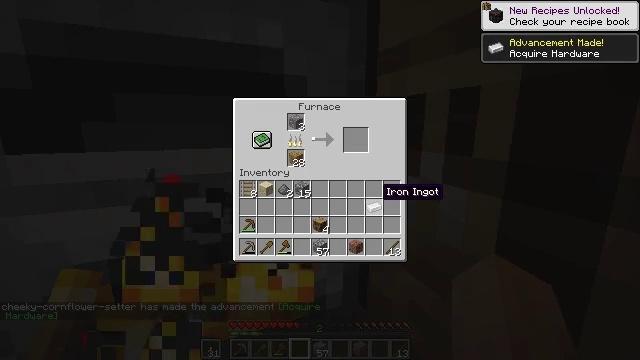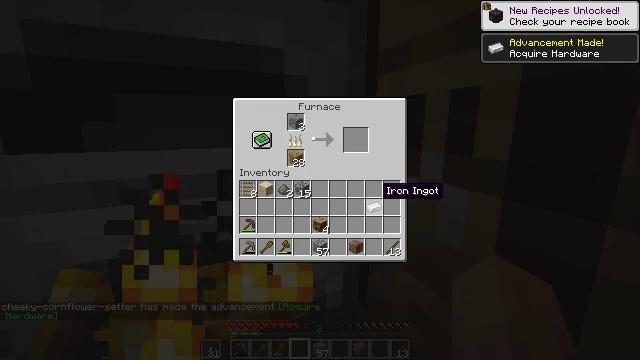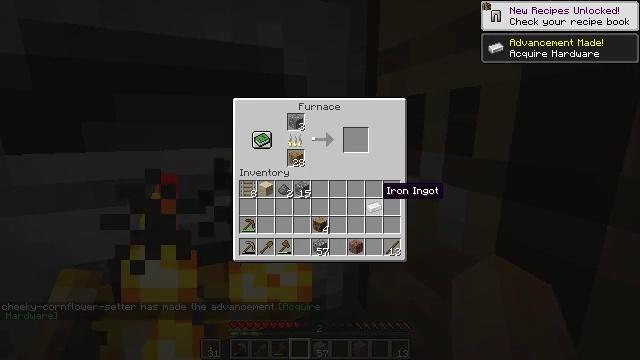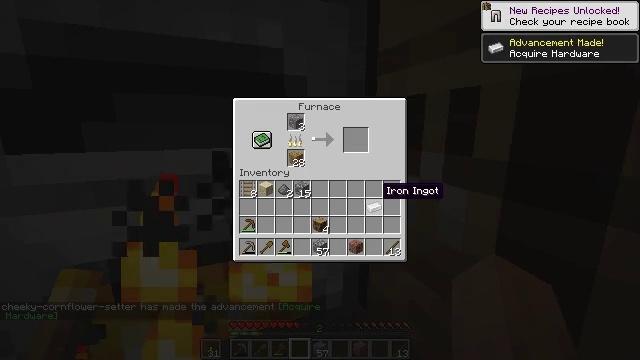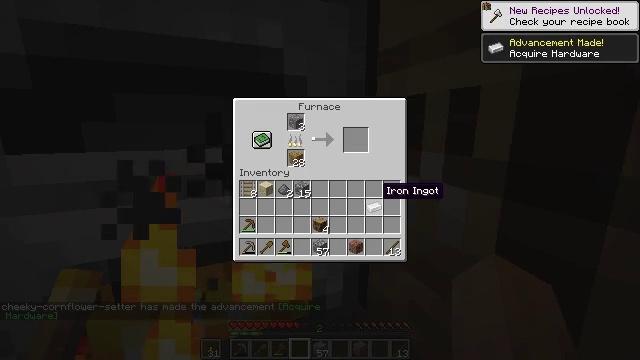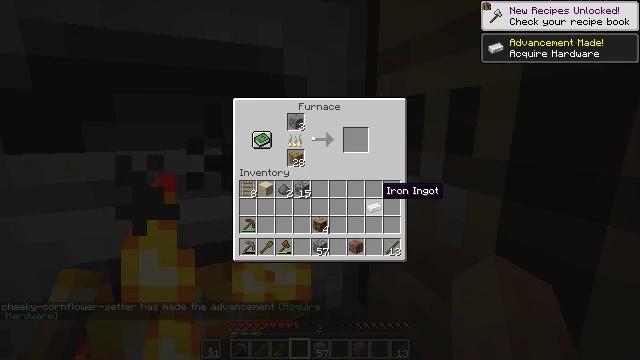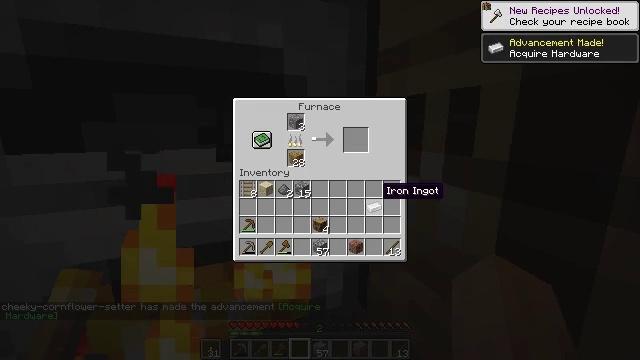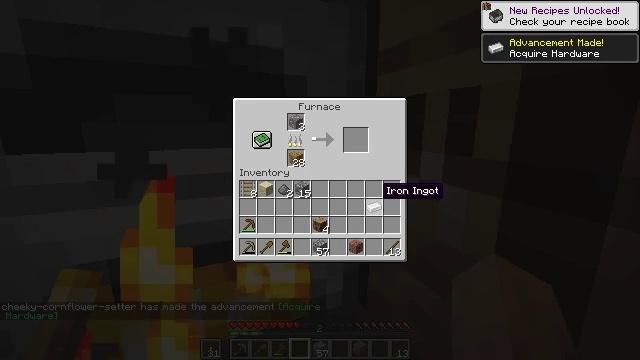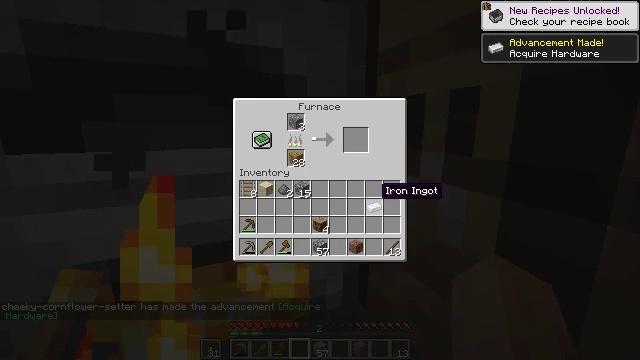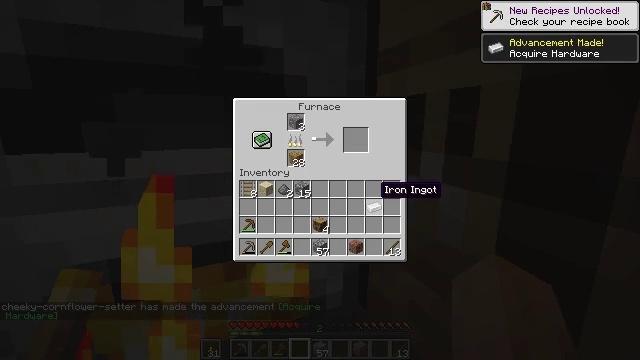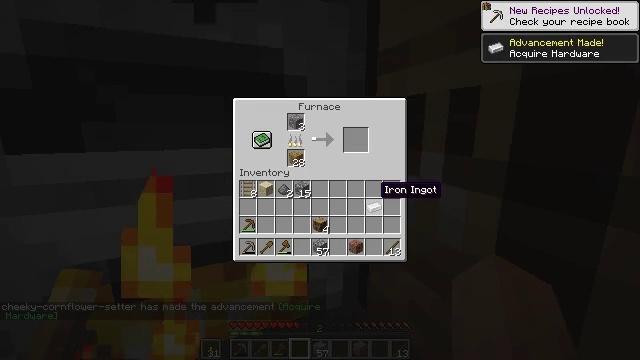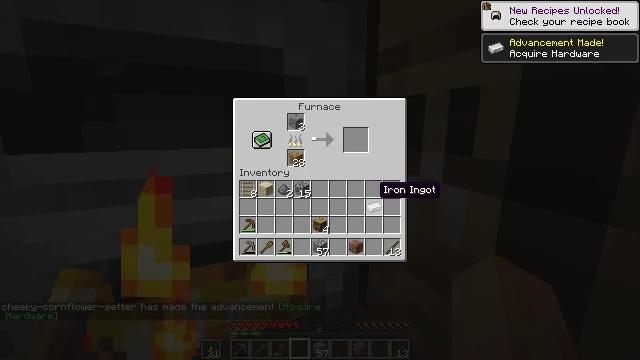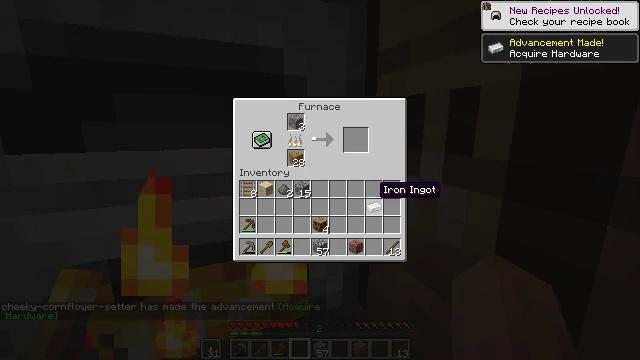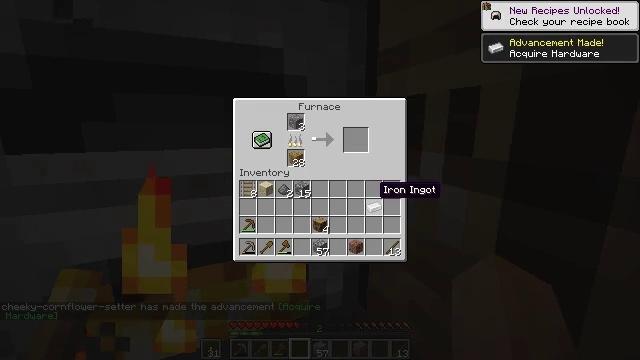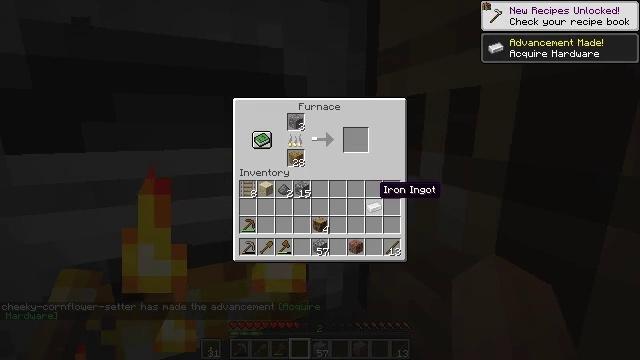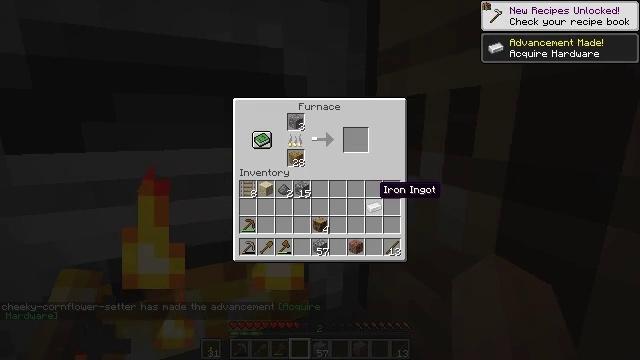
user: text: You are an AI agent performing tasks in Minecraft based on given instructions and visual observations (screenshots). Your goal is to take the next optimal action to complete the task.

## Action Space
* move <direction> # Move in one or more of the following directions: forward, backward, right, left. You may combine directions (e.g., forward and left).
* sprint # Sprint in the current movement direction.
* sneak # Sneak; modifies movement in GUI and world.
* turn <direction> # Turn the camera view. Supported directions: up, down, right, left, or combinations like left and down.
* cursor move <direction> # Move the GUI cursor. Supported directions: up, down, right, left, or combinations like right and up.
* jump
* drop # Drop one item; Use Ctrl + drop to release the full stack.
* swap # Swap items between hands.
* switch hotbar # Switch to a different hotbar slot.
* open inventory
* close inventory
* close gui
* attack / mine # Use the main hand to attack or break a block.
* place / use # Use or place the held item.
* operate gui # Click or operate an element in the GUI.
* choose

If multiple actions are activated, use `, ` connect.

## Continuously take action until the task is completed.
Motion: motion action
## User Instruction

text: Put iron ore in the furnace to get an iron ingot.
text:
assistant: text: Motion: no_op
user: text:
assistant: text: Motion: no_op
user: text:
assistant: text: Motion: no_op
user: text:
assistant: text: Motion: no_op
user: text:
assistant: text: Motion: no_op
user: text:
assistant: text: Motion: no_op
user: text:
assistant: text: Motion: no_op
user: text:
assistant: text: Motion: no_op
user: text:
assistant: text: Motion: no_op
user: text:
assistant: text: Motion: no_op
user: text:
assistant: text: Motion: no_op
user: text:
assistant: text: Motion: no_op
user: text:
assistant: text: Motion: no_op
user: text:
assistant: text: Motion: no_op
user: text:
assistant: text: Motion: no_op
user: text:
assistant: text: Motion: no_op
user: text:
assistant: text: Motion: no_op
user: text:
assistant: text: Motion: no_op
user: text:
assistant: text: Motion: no_op
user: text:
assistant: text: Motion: no_op
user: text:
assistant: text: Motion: no_op
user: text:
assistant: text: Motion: no_op
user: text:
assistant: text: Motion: no_op
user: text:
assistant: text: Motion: no_op
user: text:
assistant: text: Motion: no_op
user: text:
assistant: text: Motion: no_op
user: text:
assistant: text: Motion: no_op
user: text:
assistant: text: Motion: no_op
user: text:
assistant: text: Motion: no_op
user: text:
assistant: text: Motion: no_op